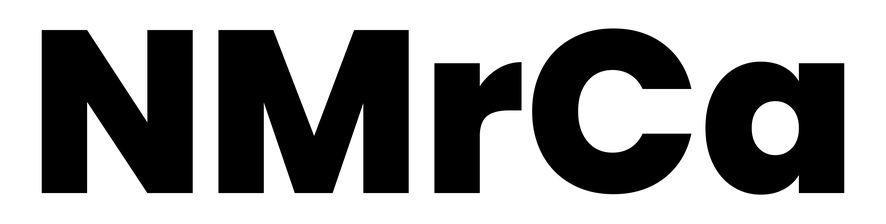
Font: Poppins-ExtraBold